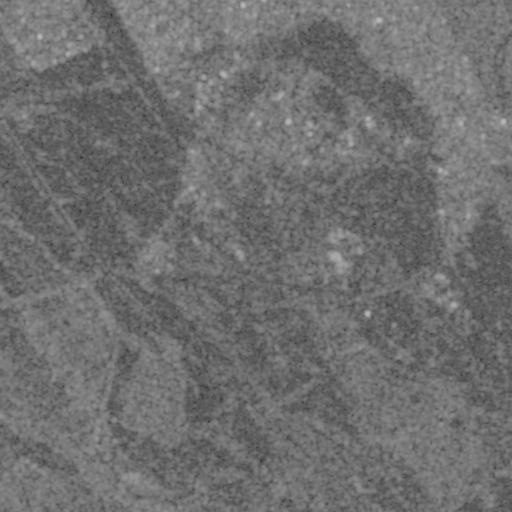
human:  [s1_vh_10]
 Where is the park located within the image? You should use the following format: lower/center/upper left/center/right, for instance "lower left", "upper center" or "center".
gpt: The park is located in the upper of the image.
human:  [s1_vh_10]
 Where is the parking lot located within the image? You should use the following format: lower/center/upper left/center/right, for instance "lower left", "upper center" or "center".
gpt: The parking lot is located in the upper center of the image.
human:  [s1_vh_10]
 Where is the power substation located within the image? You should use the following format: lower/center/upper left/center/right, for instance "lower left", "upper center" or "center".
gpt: The power substation is located in the upper center of the image.
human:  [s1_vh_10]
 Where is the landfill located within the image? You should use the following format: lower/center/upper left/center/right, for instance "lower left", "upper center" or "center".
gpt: There is no landfill in the image.

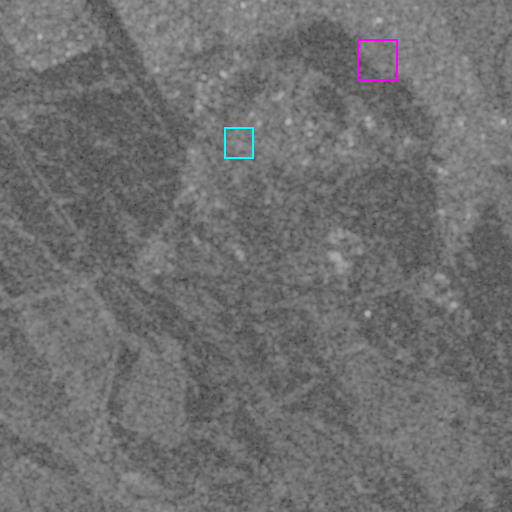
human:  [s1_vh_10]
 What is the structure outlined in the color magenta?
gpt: The structure outlined in magenta is a park.
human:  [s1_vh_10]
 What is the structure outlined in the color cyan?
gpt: The structure outlined in cyan is a power substation.
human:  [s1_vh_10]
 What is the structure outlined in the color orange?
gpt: There is no orange outline.